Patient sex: F
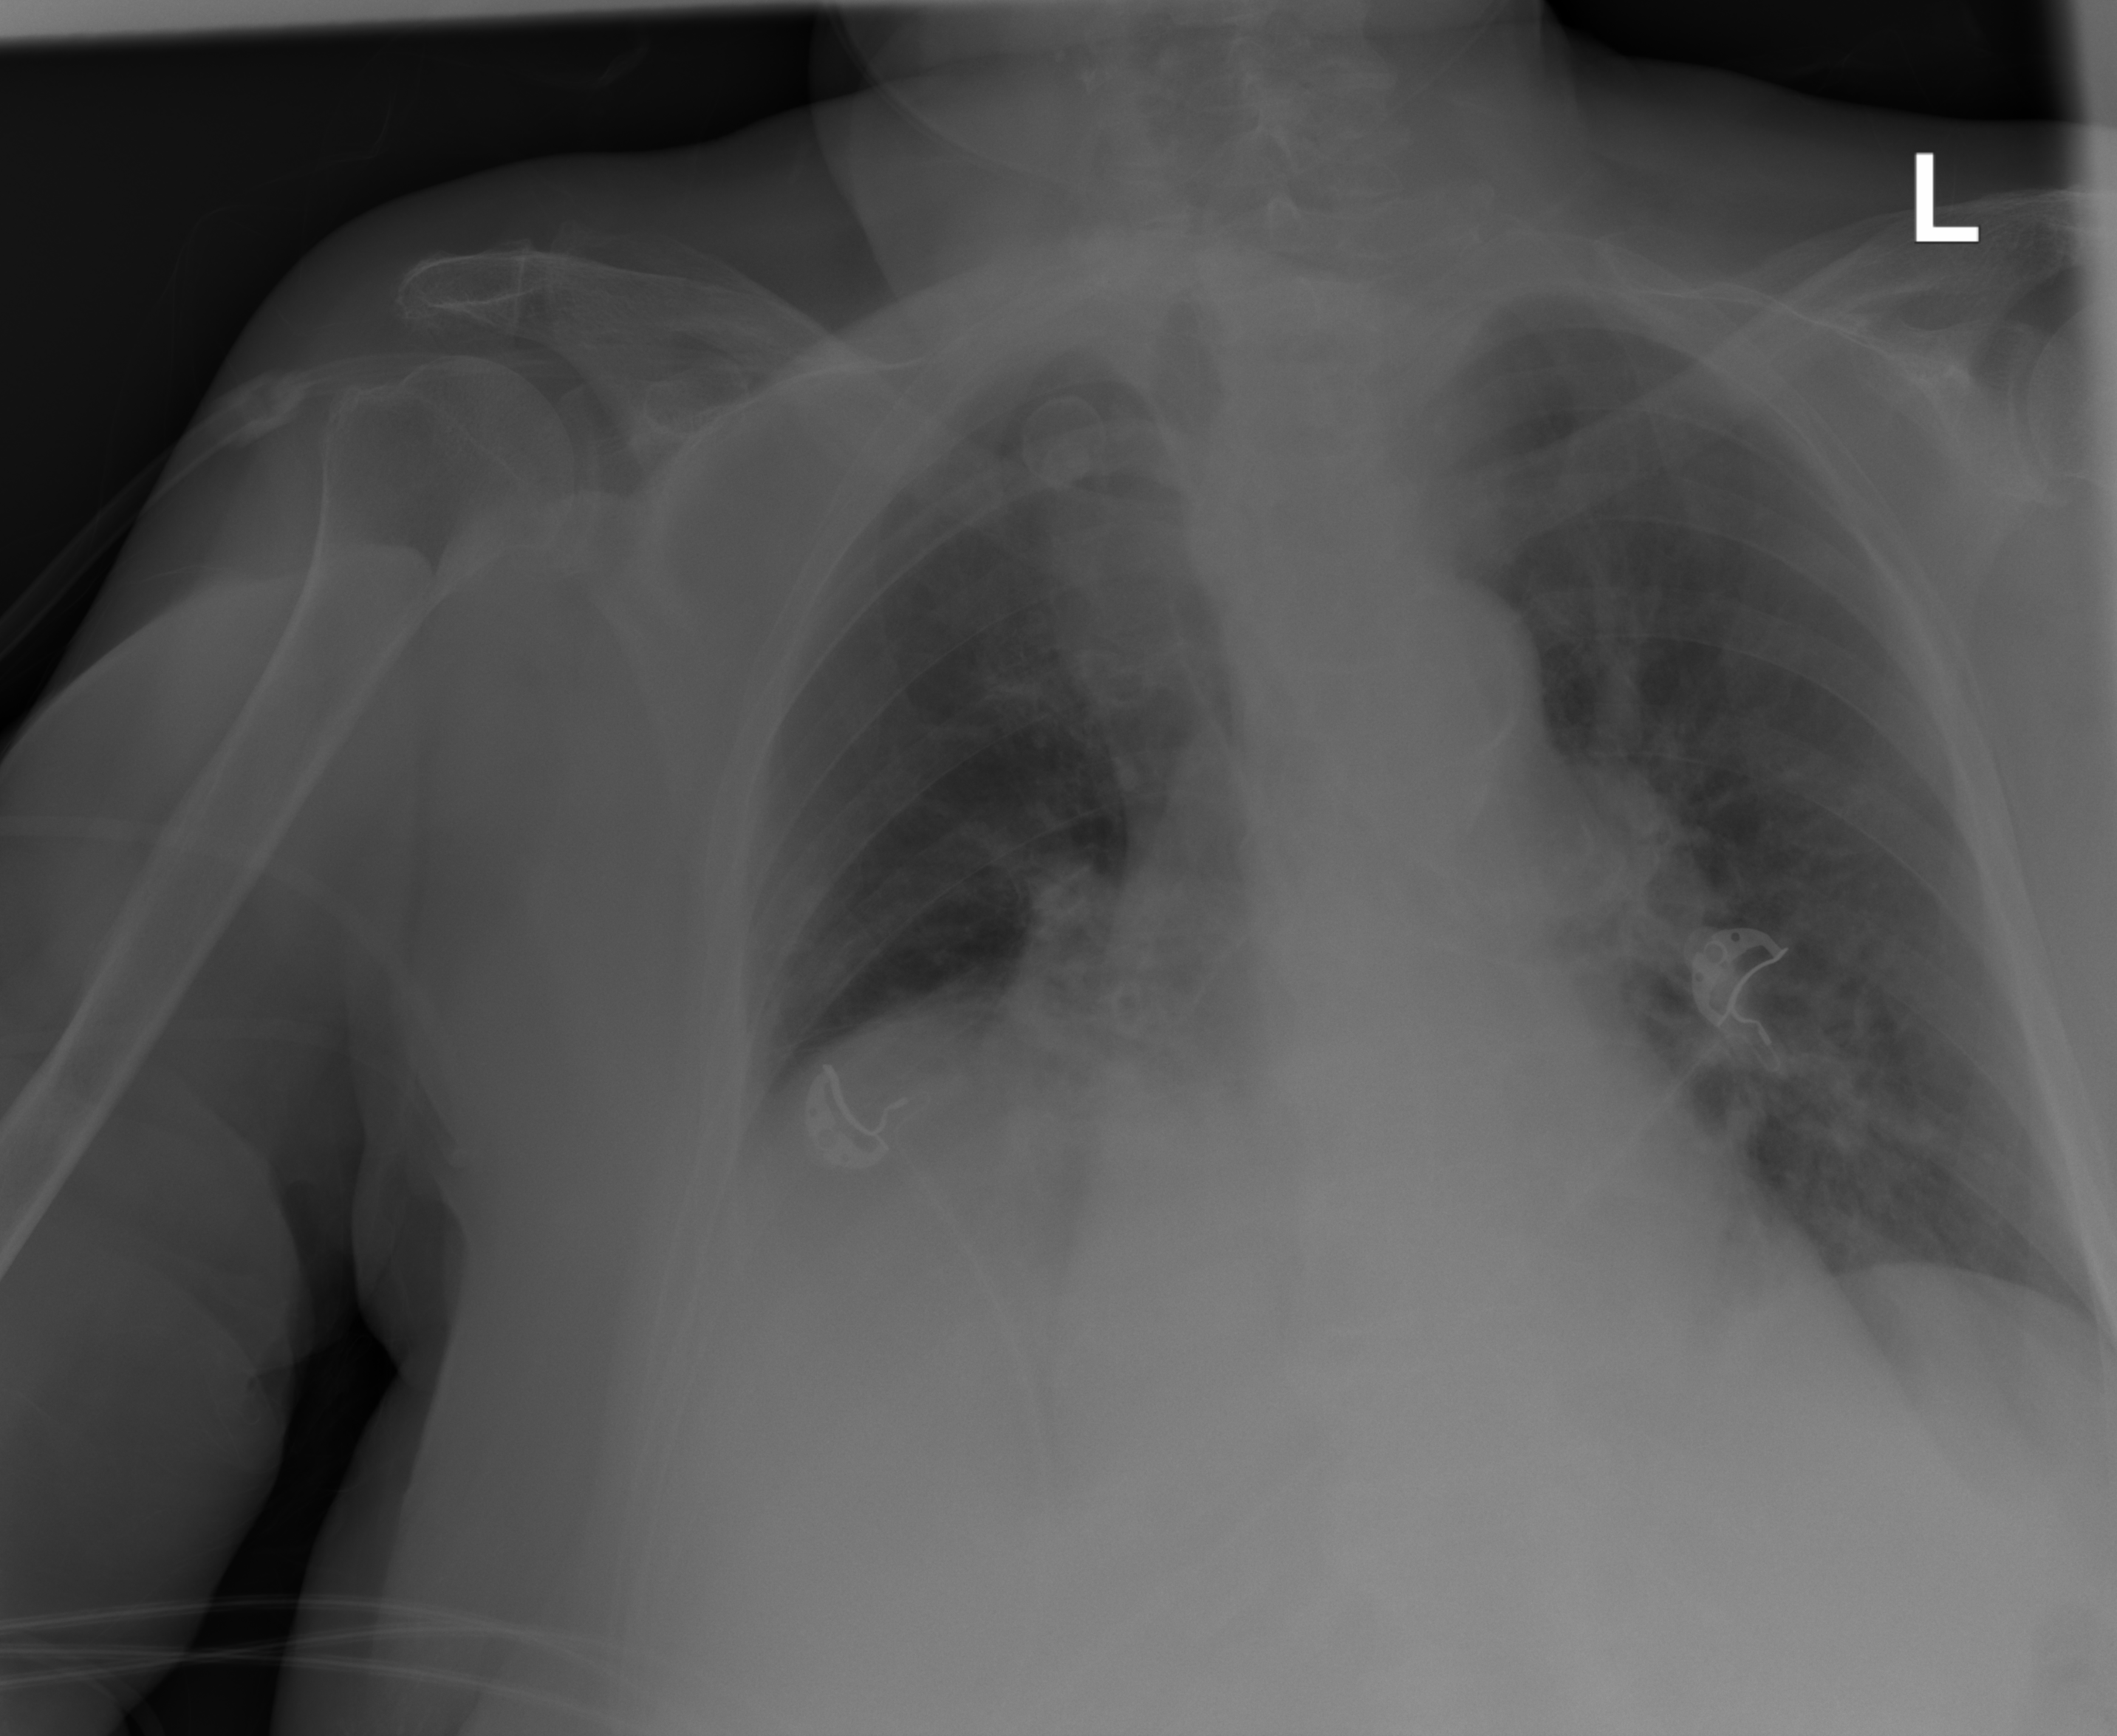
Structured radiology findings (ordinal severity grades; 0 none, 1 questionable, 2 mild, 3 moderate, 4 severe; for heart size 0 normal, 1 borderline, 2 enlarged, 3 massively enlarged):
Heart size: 0
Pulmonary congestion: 0
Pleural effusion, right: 0
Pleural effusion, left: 0
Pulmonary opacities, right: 0
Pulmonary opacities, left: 1
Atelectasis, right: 2
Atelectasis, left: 0